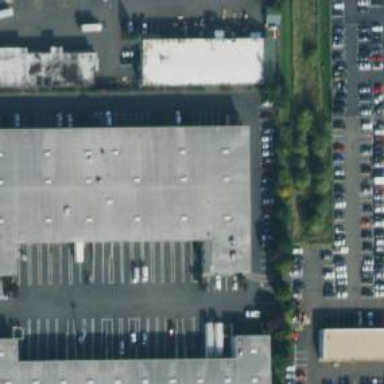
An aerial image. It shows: Warehouse building.